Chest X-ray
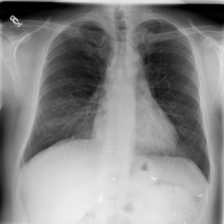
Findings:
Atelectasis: negative
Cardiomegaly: negative
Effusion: negative
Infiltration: negative
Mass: negative
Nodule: negative
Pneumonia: negative
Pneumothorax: negative
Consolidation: negative
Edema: negative
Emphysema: negative
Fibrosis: negative
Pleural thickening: negative
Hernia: negative